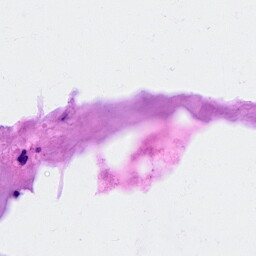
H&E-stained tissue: Breast